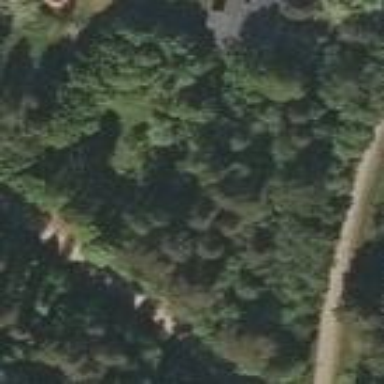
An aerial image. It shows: Forest area with mix of leaf types and cycles.